Question: I just upgraded to Xcode 6.3, and am attempting to reduce the compile time to something manageable. I have ~120 swift files/classes in my project and it's taking 2-3 minutes to compile. My project also has two test targets: 'UnitTests' and 'AutomatedTests'.
Here's a snapshot of what's going on when I build:

Under each of those "Compile Swift source files" it compiled every single Swift file. I watched it as it happened.
Why would it be compiling everything twice, and how do I stop it?
@matt points out that it's building once for each architecture. I'm assuming this isn't necessary for development (running in simulator). Any suggestions on how to only build appropriate architectures for the target device?
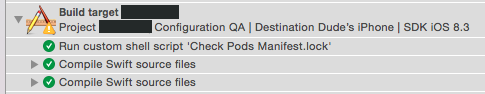
Answer: Change the setting for Debug and any other non-Release configuration from to . You want it to be when you build for distribution, but otherwise having it set to means your files won't be compiled twice.